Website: bh-photo
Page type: gifting
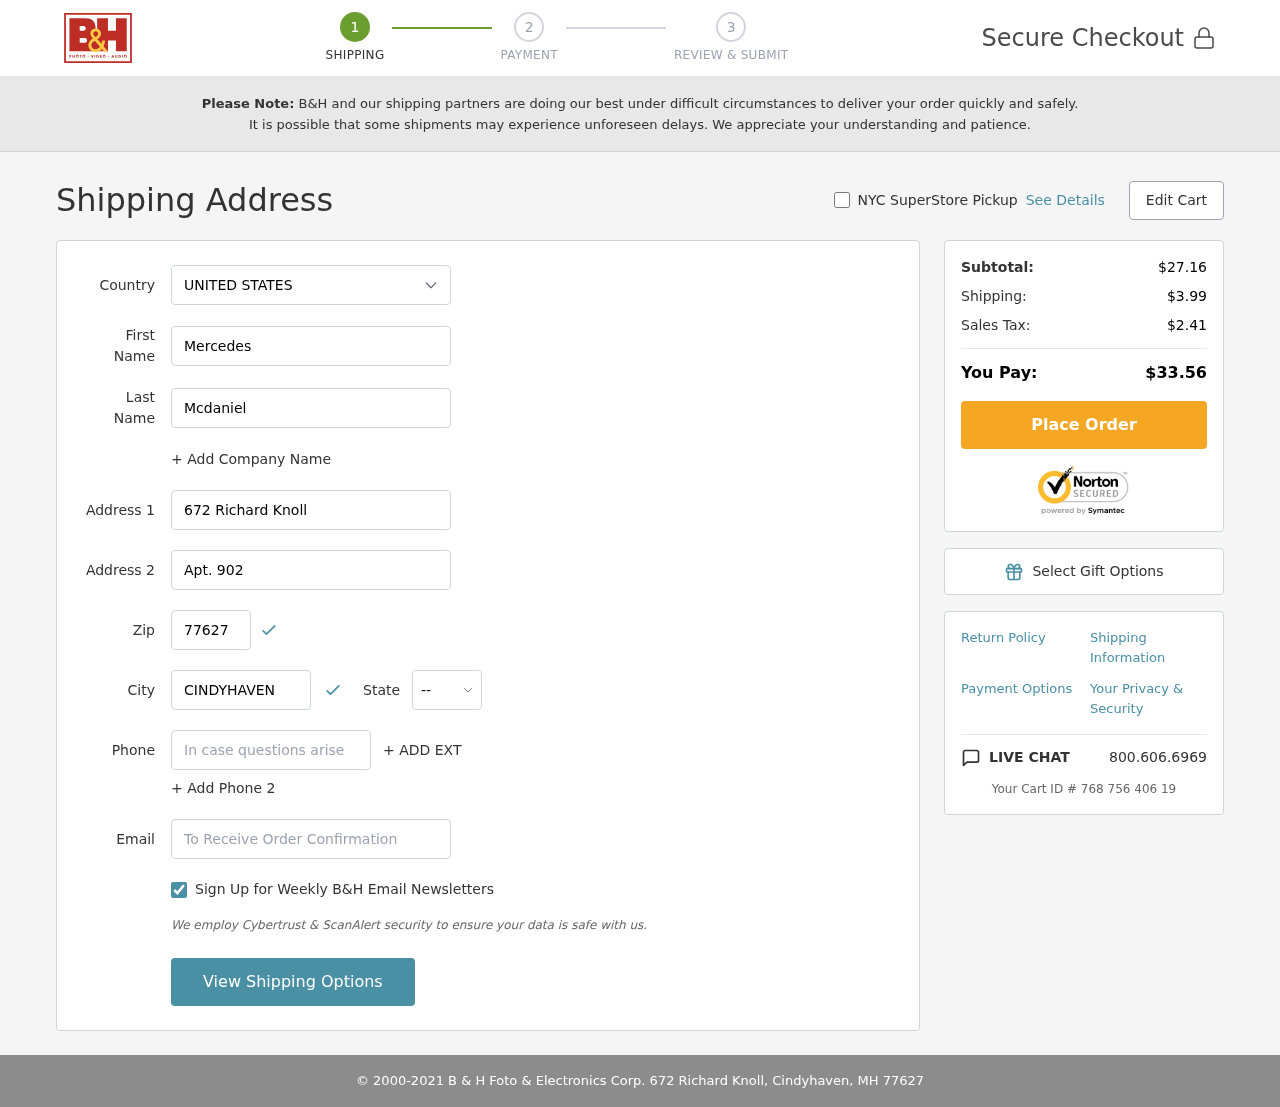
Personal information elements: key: PII_CITY
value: Cindyhaven
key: PII_COUNTRY
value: United States
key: PII_EMAIL
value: mercedes.mcdaniel@yahoo.com
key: PII_FIRSTNAME
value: Mercedes
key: PII_LASTNAME
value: Mcdaniel
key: PII_PHONE
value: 3817565170
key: PII_POSTCODE
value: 77627
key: PII_STATE_ABBR
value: MH
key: PII_STREET
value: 672 Richard Knoll
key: PII_STREET2
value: Apt. 902
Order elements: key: ORDER_SUBTOTAL
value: $27.16
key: ORDER_SHIPPING_COST
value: $3.99
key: ORDER_TAX
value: $2.41
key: ORDER_TOTAL
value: $33.56
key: ORDER_ID
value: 768 756 406 19